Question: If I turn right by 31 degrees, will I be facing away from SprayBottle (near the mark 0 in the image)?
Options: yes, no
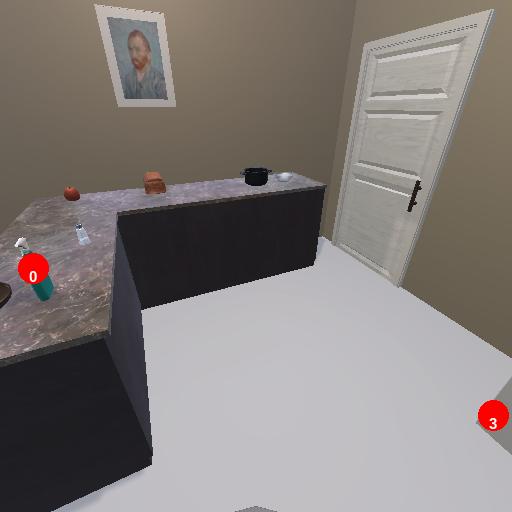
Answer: yes